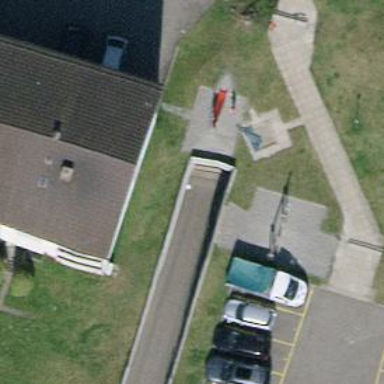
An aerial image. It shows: Parking entrance.